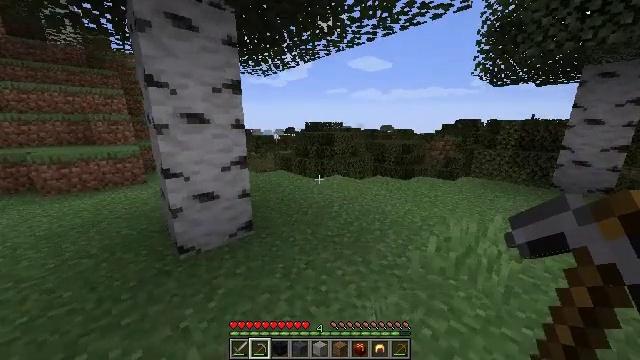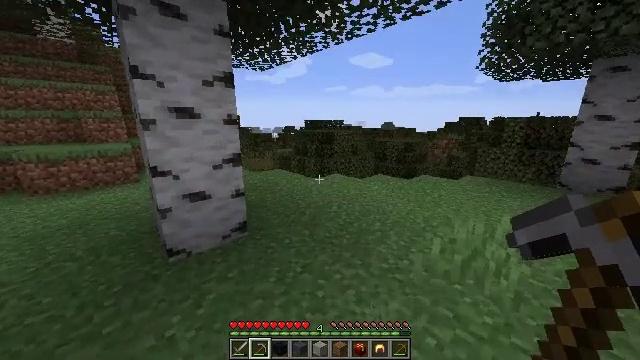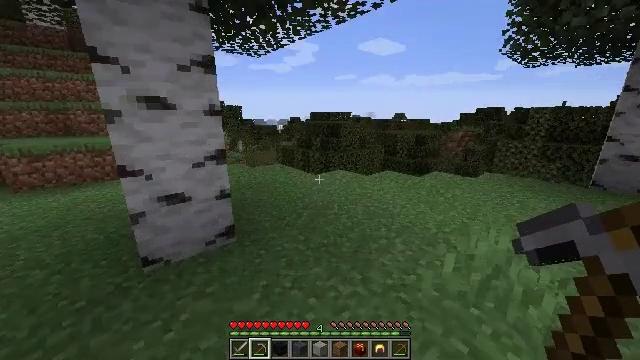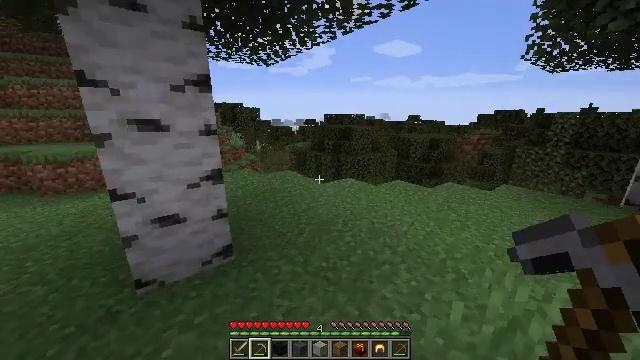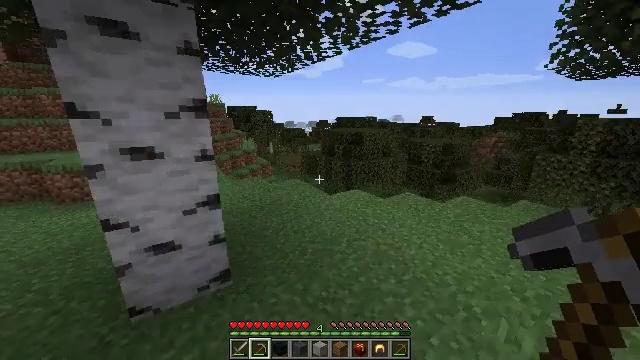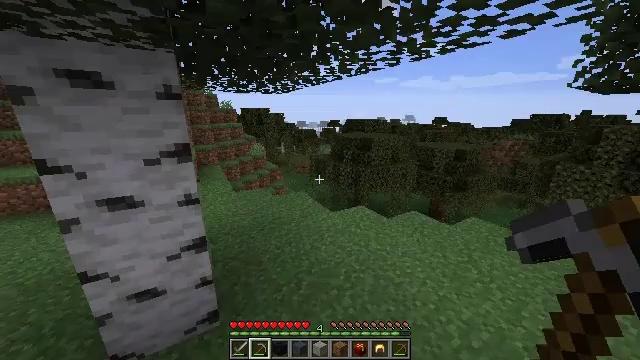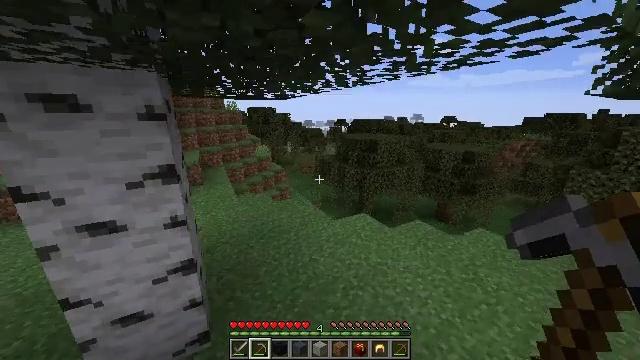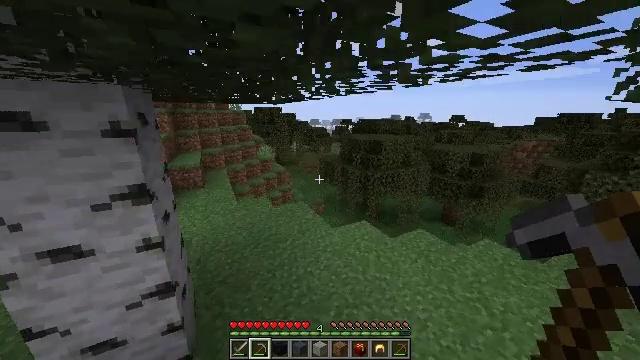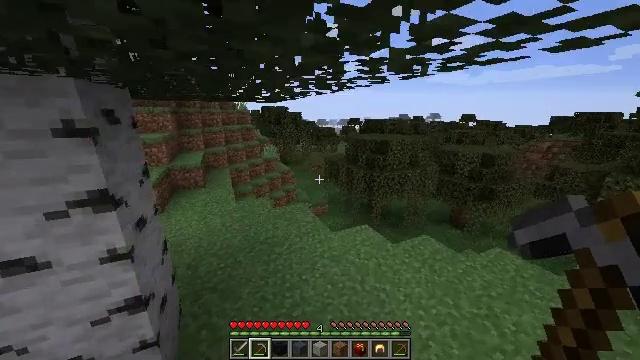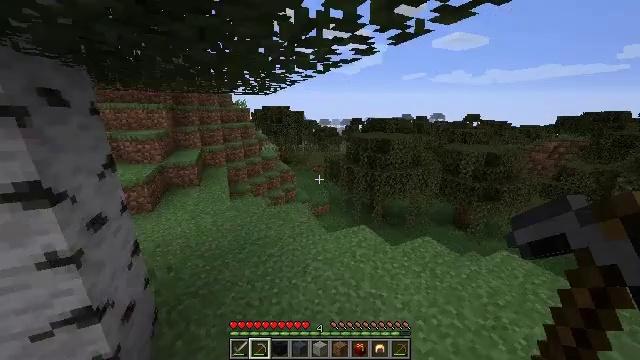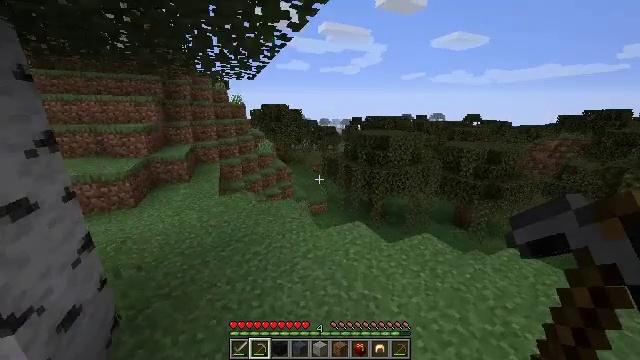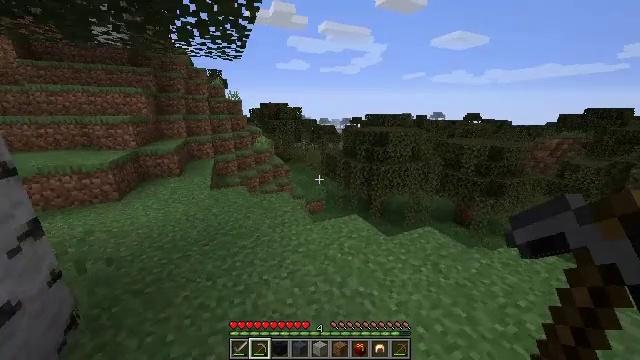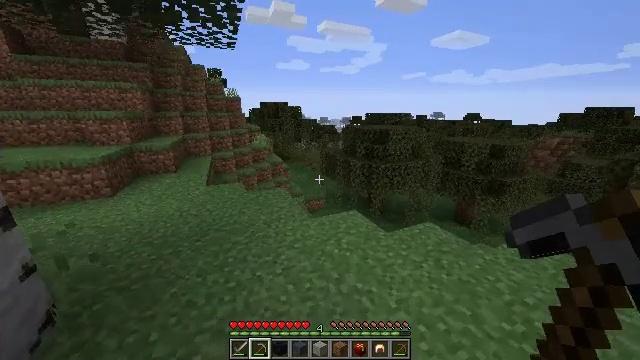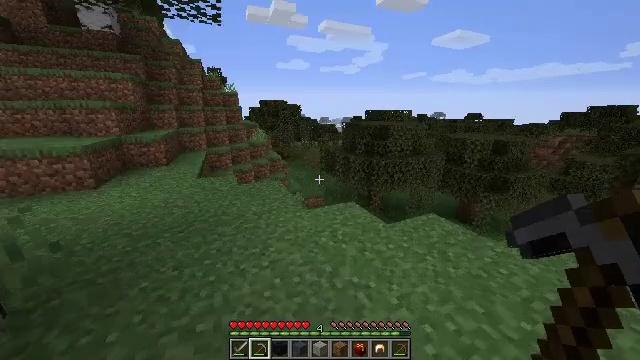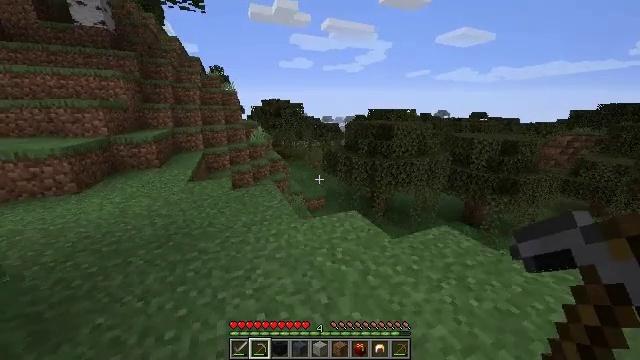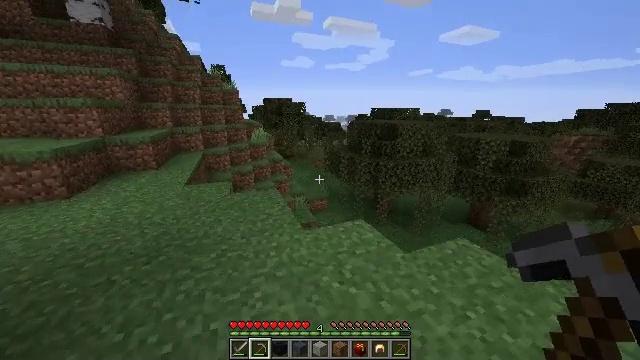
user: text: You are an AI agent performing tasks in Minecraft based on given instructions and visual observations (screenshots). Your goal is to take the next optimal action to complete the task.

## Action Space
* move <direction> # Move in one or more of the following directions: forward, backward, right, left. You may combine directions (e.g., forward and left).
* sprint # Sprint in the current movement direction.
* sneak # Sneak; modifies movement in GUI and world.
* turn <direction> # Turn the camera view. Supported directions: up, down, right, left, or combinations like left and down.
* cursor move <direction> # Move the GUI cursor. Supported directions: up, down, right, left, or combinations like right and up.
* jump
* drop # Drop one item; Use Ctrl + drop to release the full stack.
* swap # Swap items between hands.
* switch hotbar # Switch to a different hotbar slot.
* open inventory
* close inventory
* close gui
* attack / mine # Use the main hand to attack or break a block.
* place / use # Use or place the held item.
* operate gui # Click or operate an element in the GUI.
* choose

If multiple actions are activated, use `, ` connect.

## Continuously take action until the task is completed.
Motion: motion action
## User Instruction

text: Gather birch leaves using hands or shears.
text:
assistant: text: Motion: move forward and move right, sprint, jump
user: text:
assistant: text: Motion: move forward and move right, sprint, turn left and down, jump
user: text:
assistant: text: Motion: move forward and move right, sprint, turn left, jump
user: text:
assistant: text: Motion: move forward and move right, sprint, turn left, jump
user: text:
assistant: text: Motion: move forward and move right, sprint, turn left
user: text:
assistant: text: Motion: move forward and move right, sprint, turn left
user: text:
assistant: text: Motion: move forward and move right, sprint, turn left
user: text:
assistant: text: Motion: move forward, sprint, turn left
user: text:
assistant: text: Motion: move forward, sprint
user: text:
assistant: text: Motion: move forward, sprint
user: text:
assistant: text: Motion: move forward, sprint
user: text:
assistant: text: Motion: move forward, sprint
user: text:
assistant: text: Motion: move forward, sprint
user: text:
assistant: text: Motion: move forward and move left, sprint
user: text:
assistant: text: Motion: move forward and move left, sprint
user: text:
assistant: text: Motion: move forward and move left, sprint
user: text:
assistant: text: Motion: move forward and move left, sprint
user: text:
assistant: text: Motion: move forward and move left, sprint, turn left
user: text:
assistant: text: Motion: move forward and move left, sprint, turn left and up
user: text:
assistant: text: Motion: move forward and move left, sprint, turn left and up
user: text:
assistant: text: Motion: move forward and move left, sprint, turn left
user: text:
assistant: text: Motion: move forward and move left, sprint
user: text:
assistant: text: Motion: move forward, sprint, turn up
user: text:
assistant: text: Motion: move forward, sprint, turn up
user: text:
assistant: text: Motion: move forward, sprint, turn up
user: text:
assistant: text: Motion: move forward, sprint, turn up
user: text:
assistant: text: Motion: move forward, sprint, turn up
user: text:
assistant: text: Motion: move forward, sprint, turn right and up, jump
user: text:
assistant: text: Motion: move forward, sprint, jump
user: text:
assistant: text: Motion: move forward, sprint, jump